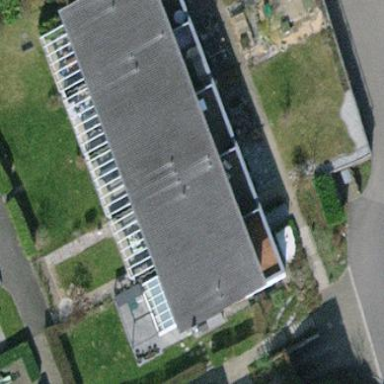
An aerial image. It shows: Terrace building.